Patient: sex F, age 65
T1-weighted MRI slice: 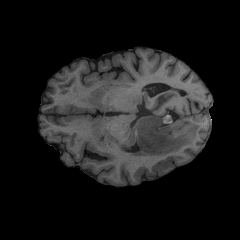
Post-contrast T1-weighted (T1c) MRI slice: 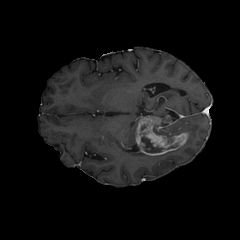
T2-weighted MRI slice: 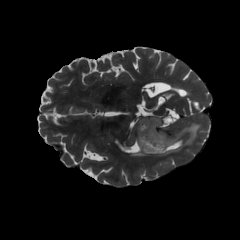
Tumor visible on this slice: yes
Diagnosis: Glioblastoma, IDH-wildtype
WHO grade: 4